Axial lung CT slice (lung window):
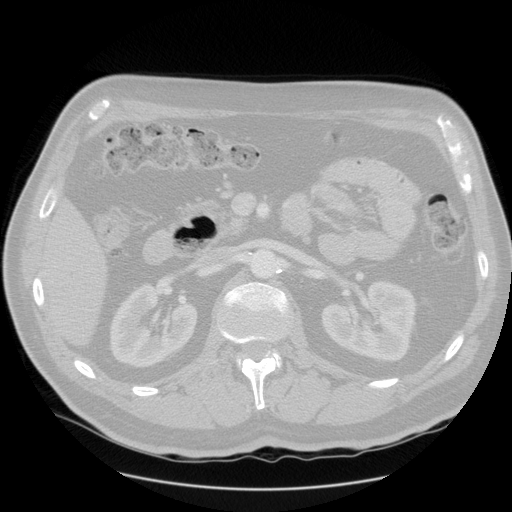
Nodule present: no